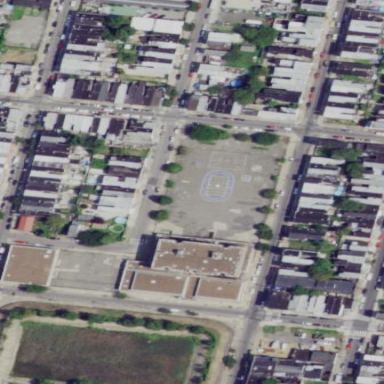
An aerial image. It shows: Schoolyard designated as leisure land.